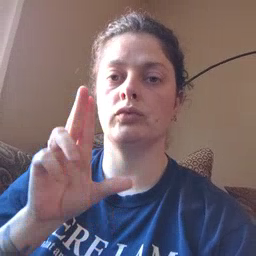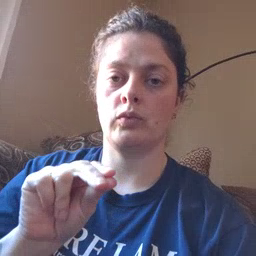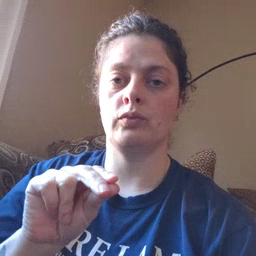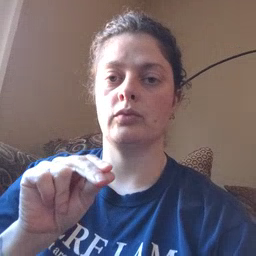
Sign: no